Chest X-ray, AP view. Patient: 64 years old, sex M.
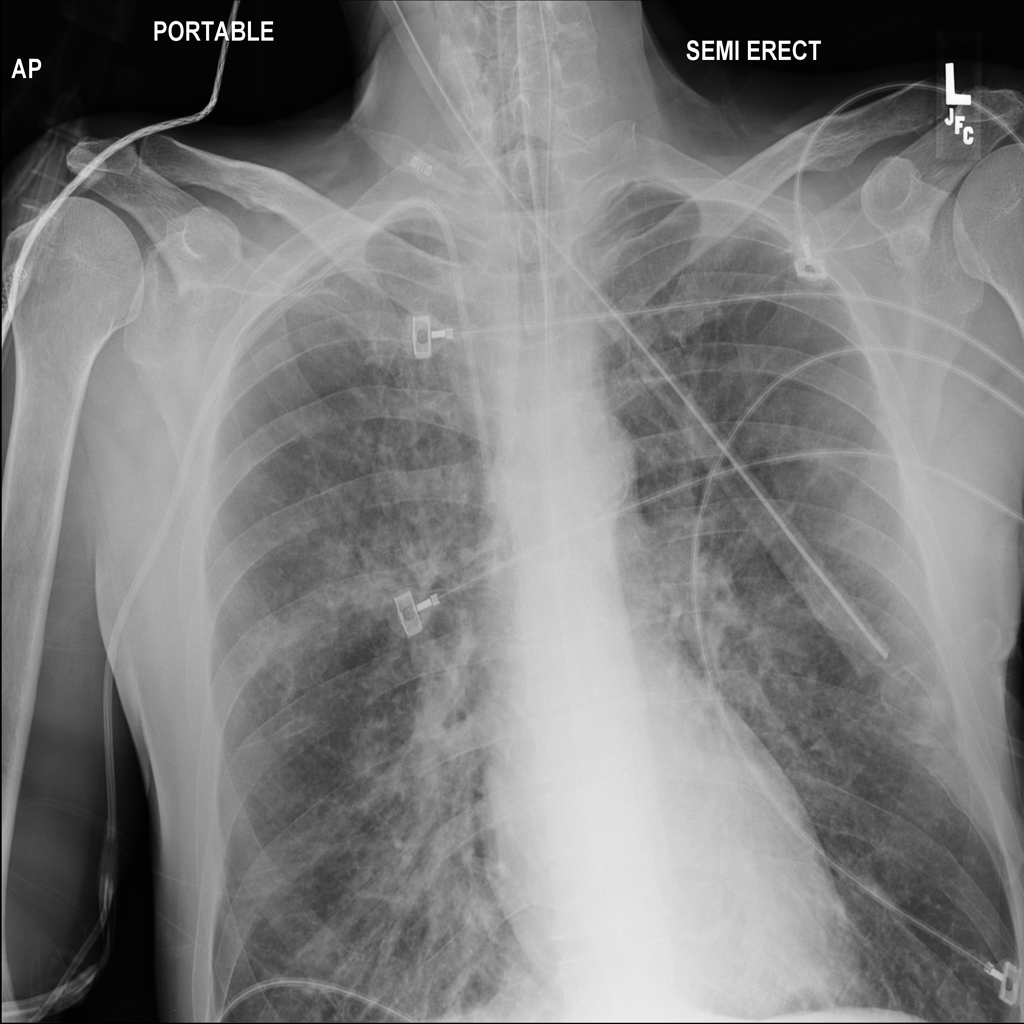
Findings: Infiltration